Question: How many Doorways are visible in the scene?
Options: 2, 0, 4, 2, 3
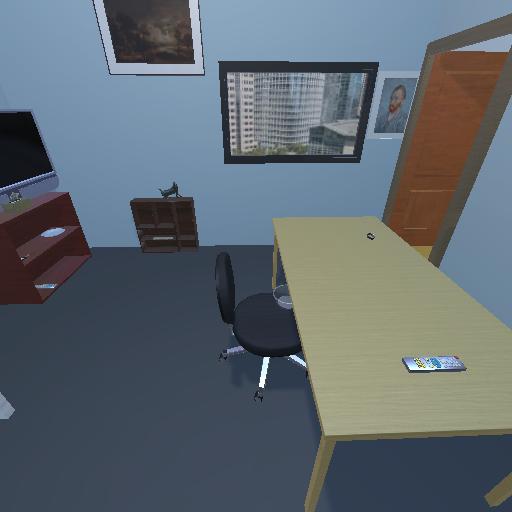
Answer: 2